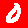
Digit: 0